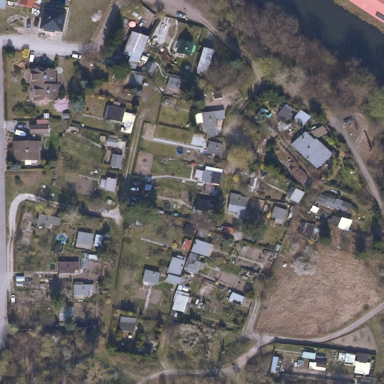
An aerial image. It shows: Allotments area.